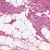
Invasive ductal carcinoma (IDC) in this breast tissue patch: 0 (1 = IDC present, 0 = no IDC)